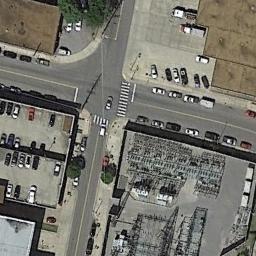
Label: intersection